Question: I'm pretty new to the front-end materials so bear with me
while I try to explain the question.
I'm having an issue trying to align three boxes together side by side.
However, when I try to add the '<p>' tag within the box, a top margin
gets added. Here is what I mean.

'''
<div class="work-box">
<div class="box">
<div class="idea">
</div>
<p>Hello World</p>
</div>
<div class="box">
<div class="idea">
</div>
</div>
<div class="box">
<div class="idea">
</div>
</div>
</div>
'''
As you can see, the boxes are wrapped within the "work-box" class. Here is the CSS code.
'''
.work-box {
text-align: center;
}
.box {
margin-top: 30px;
display: inline-block;
width: 30%;
height: 300px;
background-color: #495159;
border: solid #A1E8CC thick;
}
.idea {
height: 50%;
background: url('img/idea.svg') center no-repeat;
background-size: contain;
}
'''
I have been struggling with this issue for this whole entire day and I just cannot figure it out. Please help!
Thank you so much.
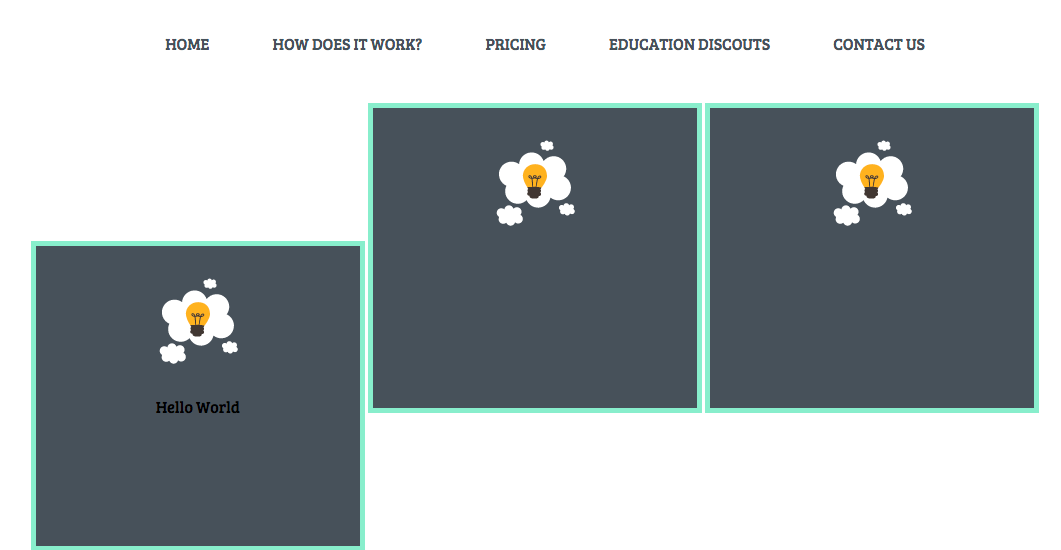
Answer: Add 'vertical-align: top' to your '.box' class.
The effect that you saw was because for all 'inline' elements, the 'vertical-align' is defaulted to 'baseline'.
This behaves funny when you have inline elements inside of your '.box'. Because it will try to align the last inline element to the 'baseline' of all your inline elements.